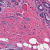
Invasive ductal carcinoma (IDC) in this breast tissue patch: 0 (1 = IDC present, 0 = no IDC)